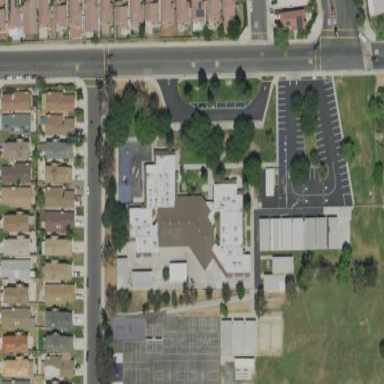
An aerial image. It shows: School building.